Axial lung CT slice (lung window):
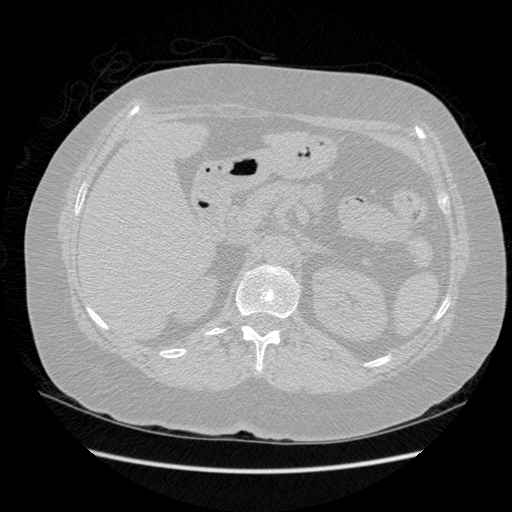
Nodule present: no